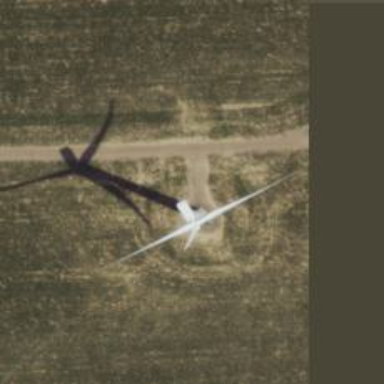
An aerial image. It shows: Wind generator powered by horizontal-axis wind turbine.